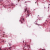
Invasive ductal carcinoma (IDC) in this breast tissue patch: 0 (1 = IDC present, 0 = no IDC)